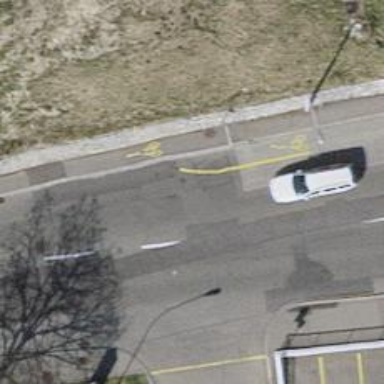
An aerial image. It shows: Bus stop with platform for public transport.